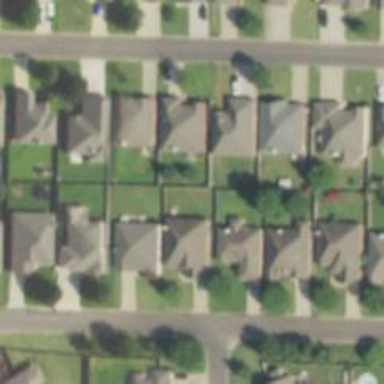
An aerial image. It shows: Neighborhood.